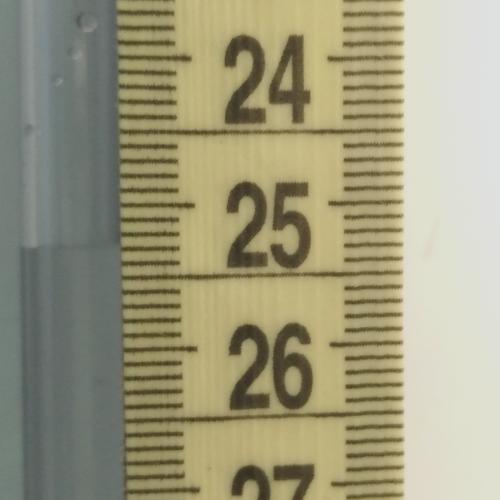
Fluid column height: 25.3 cm